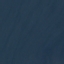
Land use / land cover: SeaLake